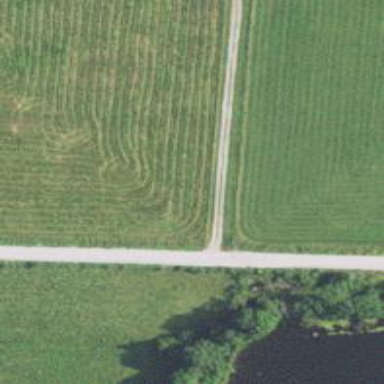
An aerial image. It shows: Driveway leading to service road.